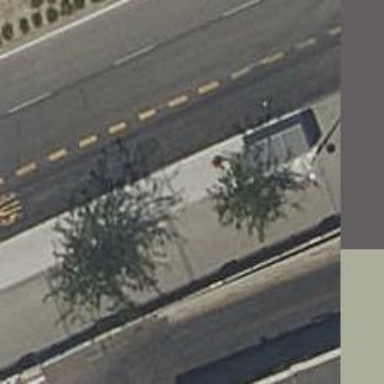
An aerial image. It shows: Motorcycle parking facility.